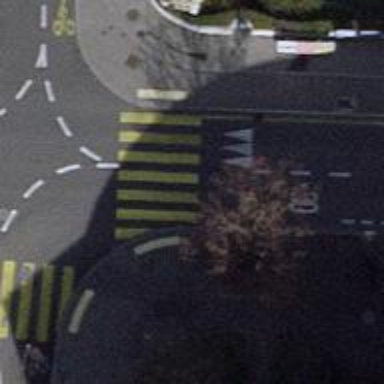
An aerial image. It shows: Marked zebra crossing on the road.